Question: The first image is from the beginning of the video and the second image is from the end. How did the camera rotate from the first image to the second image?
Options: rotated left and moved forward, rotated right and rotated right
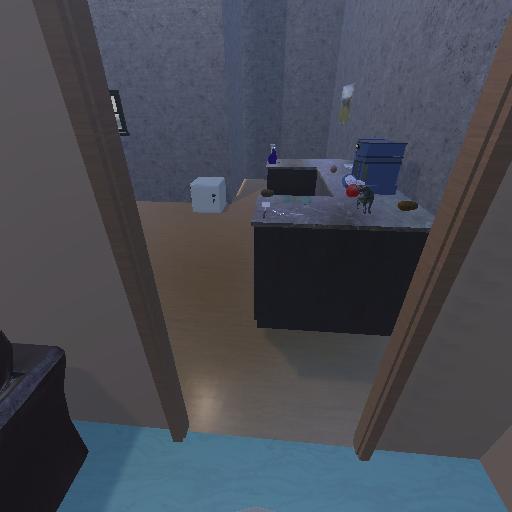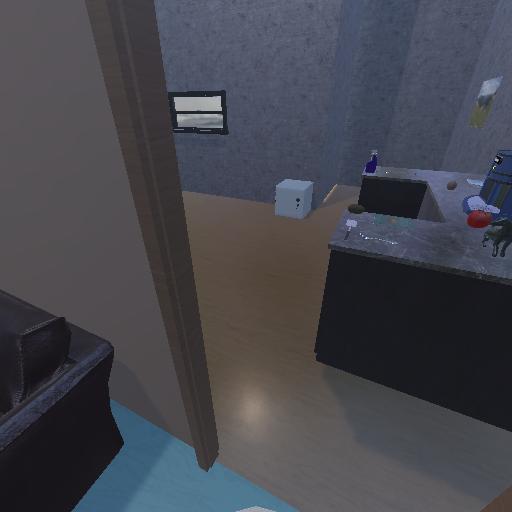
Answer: rotated left and moved forward